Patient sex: M
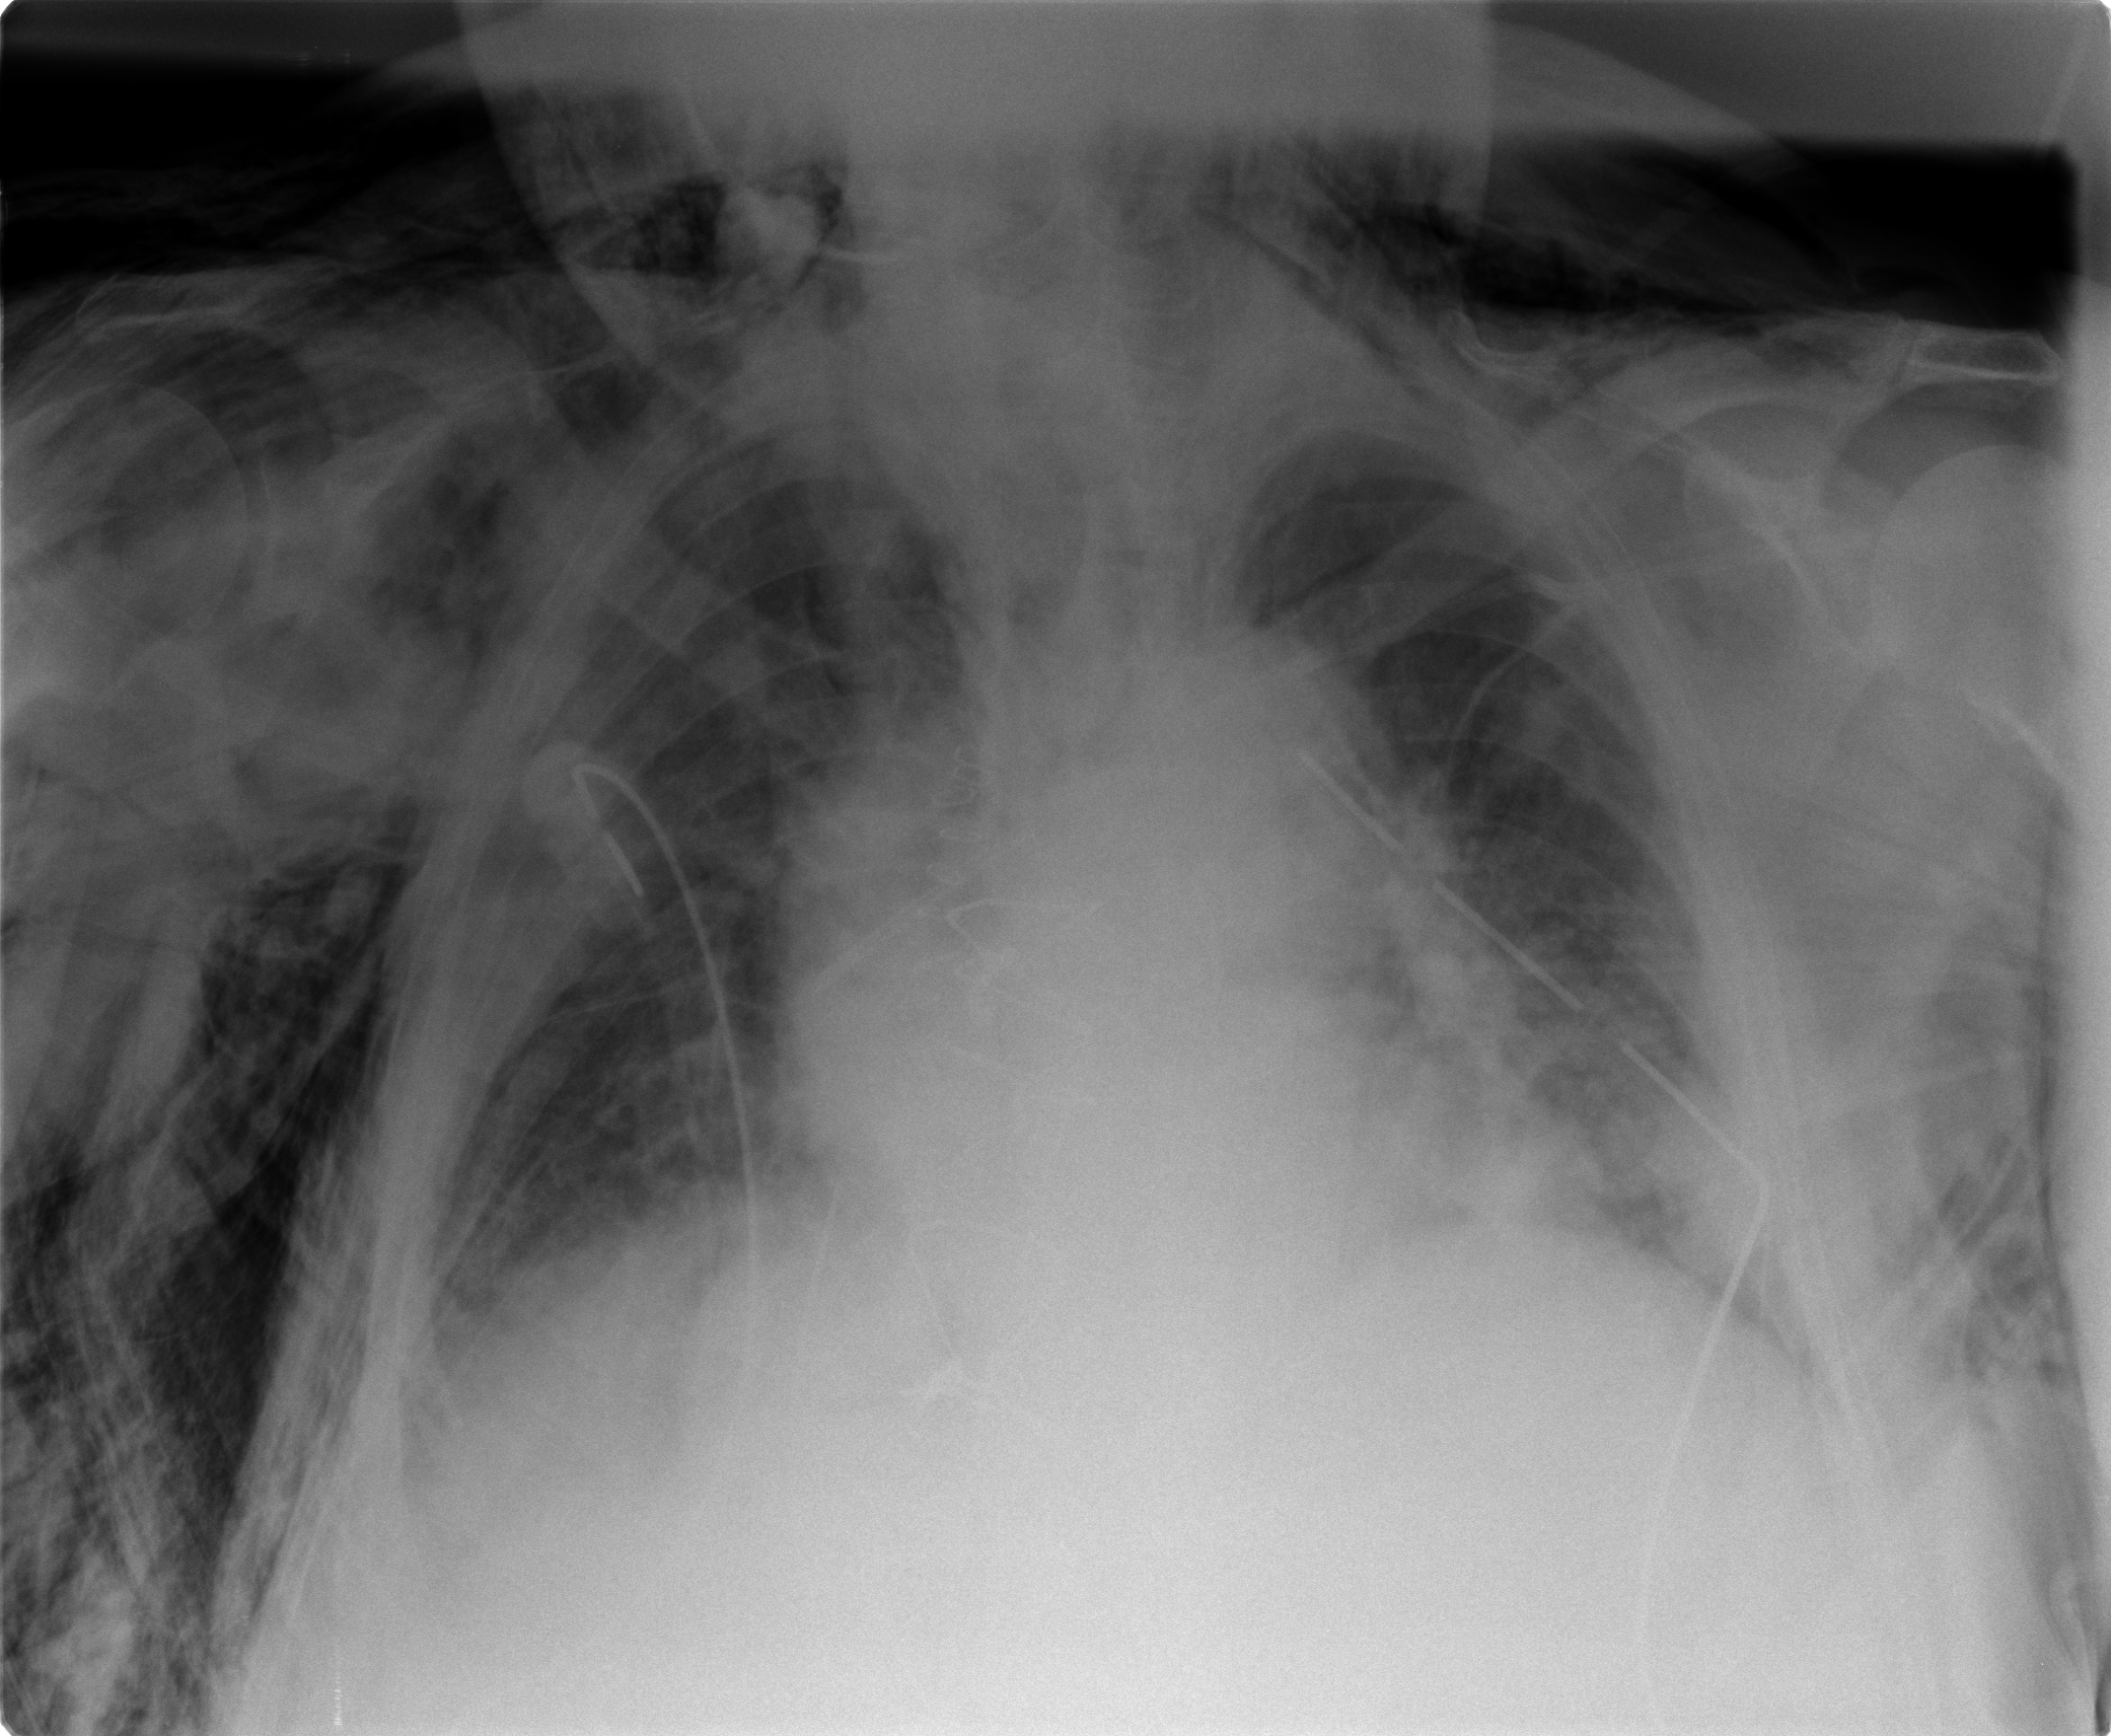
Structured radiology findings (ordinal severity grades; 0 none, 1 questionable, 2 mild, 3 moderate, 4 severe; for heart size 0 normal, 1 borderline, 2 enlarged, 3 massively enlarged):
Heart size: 1
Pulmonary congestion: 2
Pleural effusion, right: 2
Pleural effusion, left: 2
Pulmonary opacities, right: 0
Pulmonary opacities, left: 2
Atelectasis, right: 3
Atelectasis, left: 3